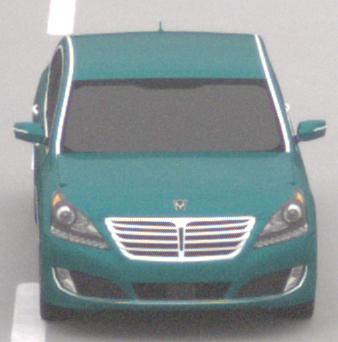
Make: Hyundai
Model: Equus
Detailed model: Gen. 2 VI
Model produced from: 2009
Model produced until: 2016
Doors: 4
Color: blue
Road condition: dry road
Daytime: midday
Contrast: low contrast